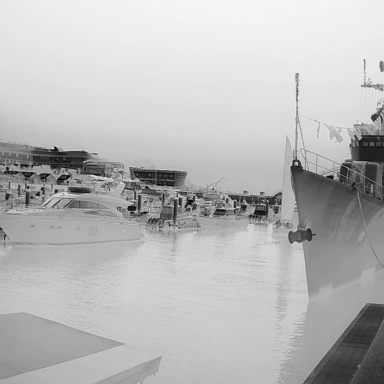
There are five canoes in the infrared image.